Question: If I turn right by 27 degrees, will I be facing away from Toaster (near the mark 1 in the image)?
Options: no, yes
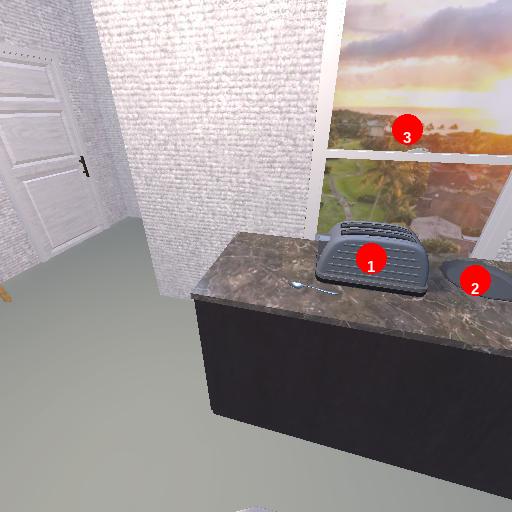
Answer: no